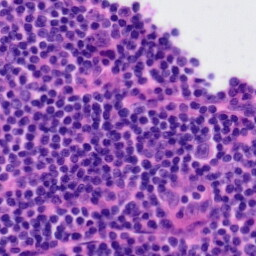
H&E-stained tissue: Tonsil